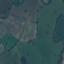
Land use / land cover: Pasture